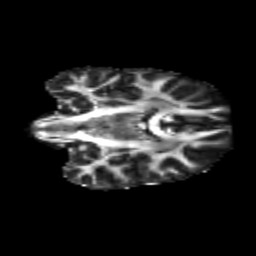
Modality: FA
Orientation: coronal
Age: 26
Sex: female
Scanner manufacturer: siemens
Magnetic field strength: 3 T
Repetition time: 1.8 s
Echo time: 0.07 s